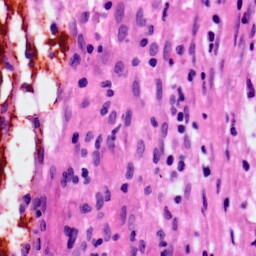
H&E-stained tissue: Lung